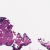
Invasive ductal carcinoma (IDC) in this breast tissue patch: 0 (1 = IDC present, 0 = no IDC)